Field crop: tomato
Growth stage: 2
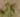
Species: solanum